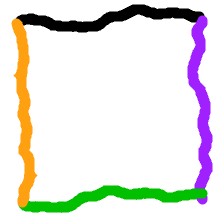
Shape: square